Question: I have 'HTML' table with 5x5 cells. When hovering on any '<td>' I need to change the background of a 2x2 block of 4 cells. Here is the code to change the background in the current row.
'''
td.1:hover, td.1:hover + td.1 {
background:#eee;
}
'''
I don't know how to change the background in the row like this:

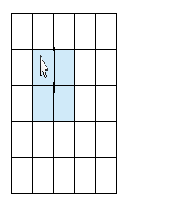
Answer: With CSS only, you could only affect the TD's children or next sibling. I.e., you could extend the background to the TD next to the one you hover but not on another row.
To do what you want to do, you would have to use JavaScript, as you would need to walk up and down the DOM, something CSS does not allow you to do.
To do this with jQuery, for example, try something like this:
'''
$('td').hover(function () {
var t = $(this),
index = t.index(); // the position of the TD in the row, so you can find the one below it
t.addClass('hovered'); // apply hovered class to this TD...
t.next().addClass('hovered'); // ...and to the TD next to it...
t.closest('tr').next().find('td:eq(' + index + ')').addClass('hovered').next().addClass('hovered'); // ...and to the 2 below
}, function () {
// remove the hovered class when no longer hovering
$(this).closest('table').find('td').removeClass('hovered');
});
'''
And in your CSS give whatever styling to the 'hovered' class you want.
<URL>
. Just give a class name to the 4 cells you want highlighted. Let's call this class 'block2x2' for example. Then your CSS is:
'''
table:hover .block2x2 {
background: #eee; // whatever background style you want
}
'''
<URL>